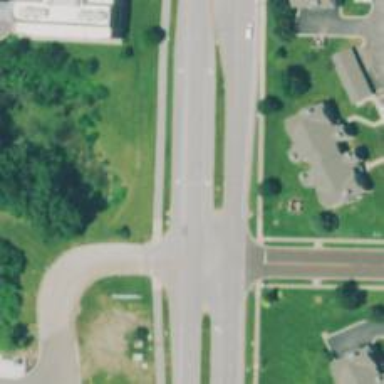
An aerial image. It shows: Dash road marking.